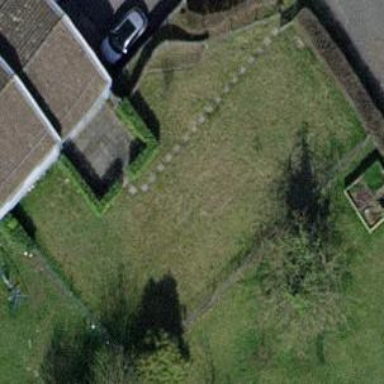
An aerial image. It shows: Garden surrounded by fence.